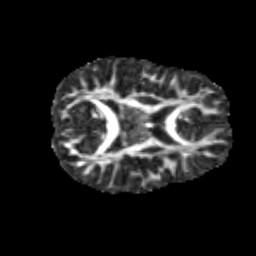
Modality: FA
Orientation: axial
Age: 12
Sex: female
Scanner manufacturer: siemens
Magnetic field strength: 3 T
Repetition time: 3.8 s
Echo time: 0.07 s